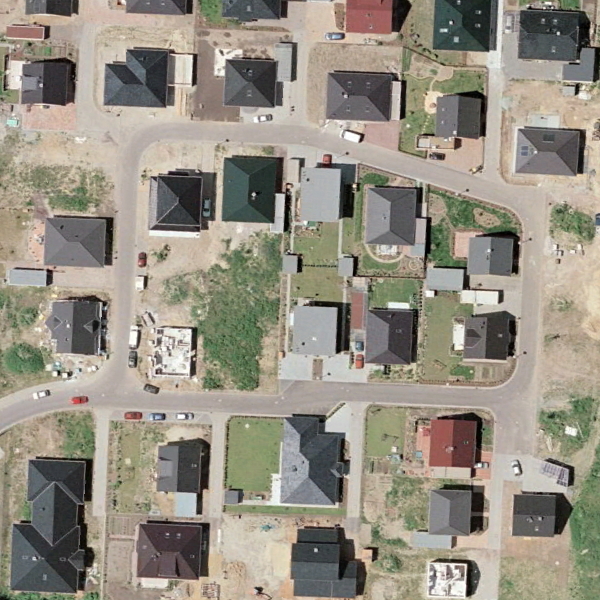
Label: MediumResidential